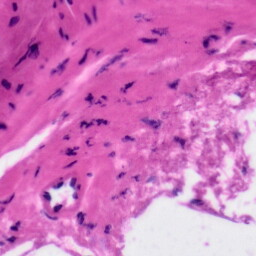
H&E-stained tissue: Tonsil